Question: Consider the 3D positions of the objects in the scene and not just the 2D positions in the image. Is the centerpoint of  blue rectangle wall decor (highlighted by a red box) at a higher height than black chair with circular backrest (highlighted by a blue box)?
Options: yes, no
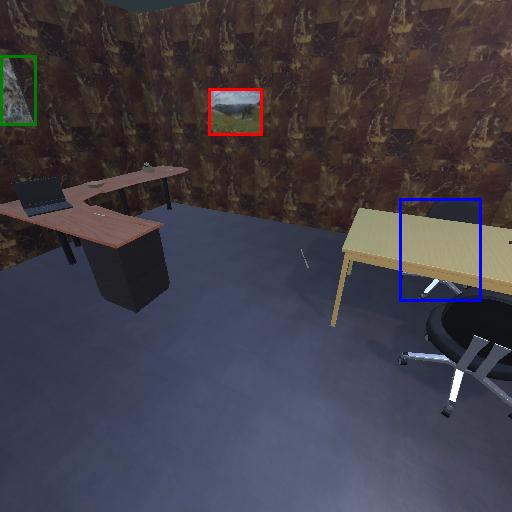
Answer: yes